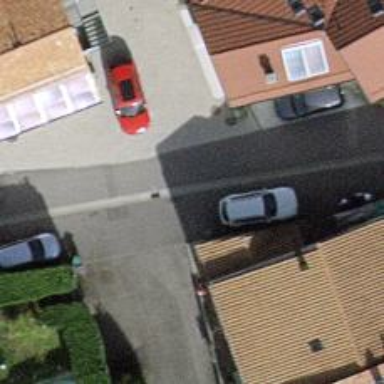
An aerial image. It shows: Residential road.